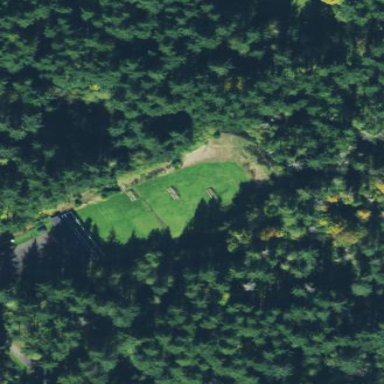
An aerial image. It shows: Shooting sport area.